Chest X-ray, PA view. Patient: 54 years old, sex F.
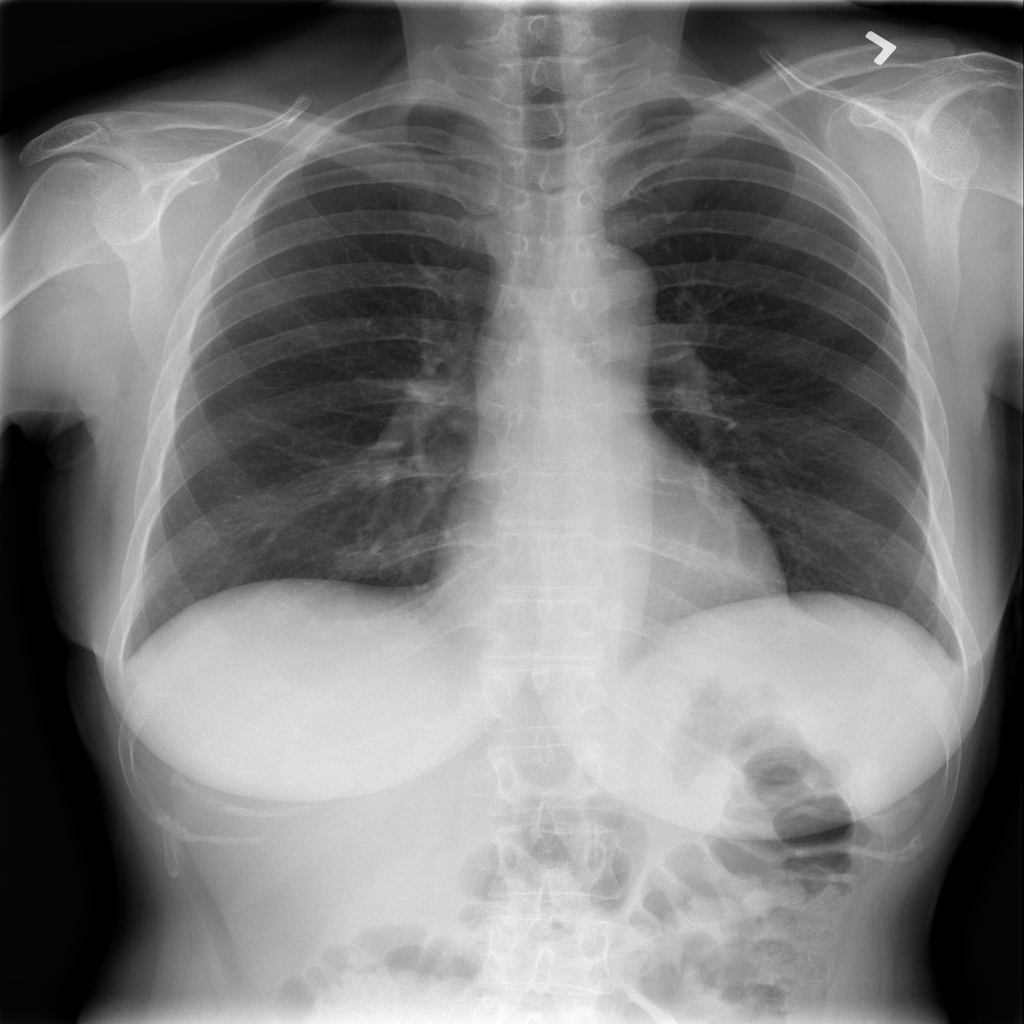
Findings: No Finding